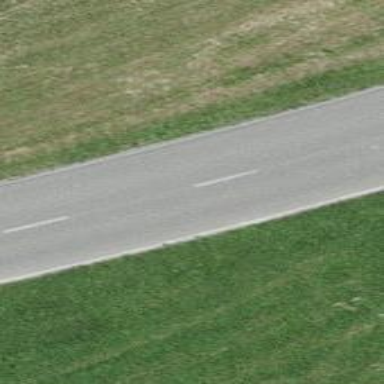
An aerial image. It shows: Unclassified road with asphalt surface.